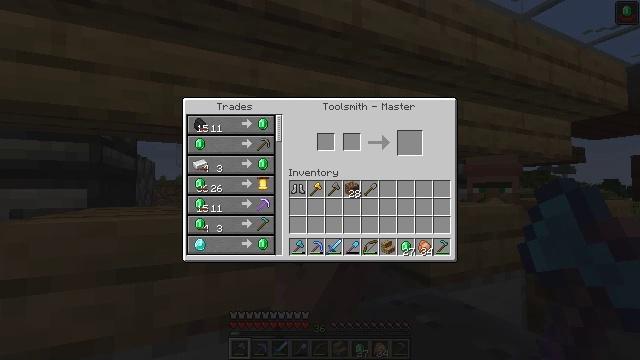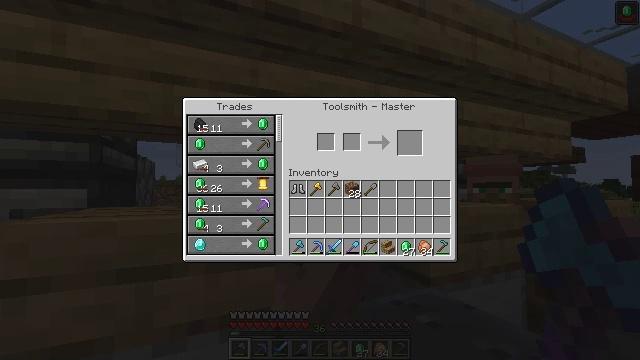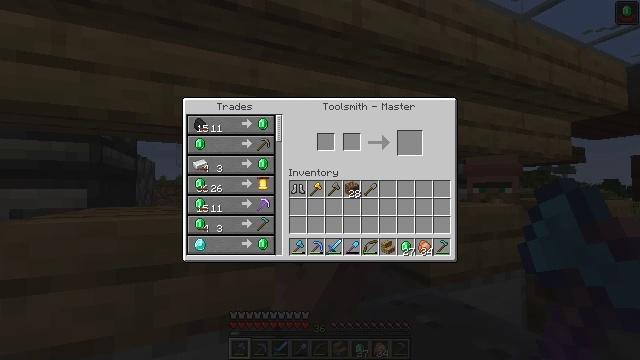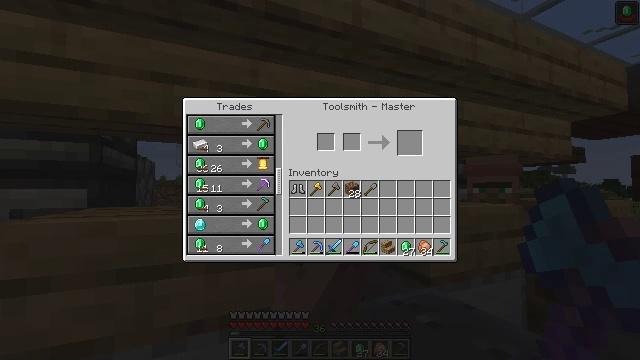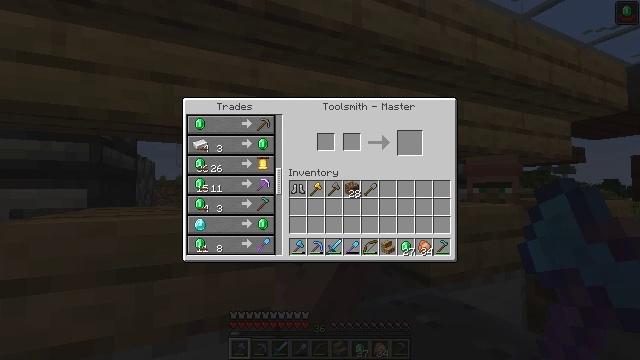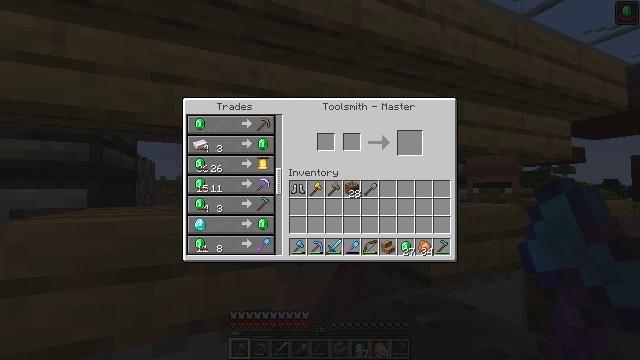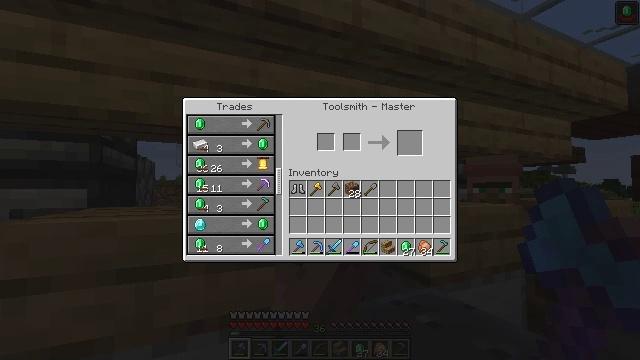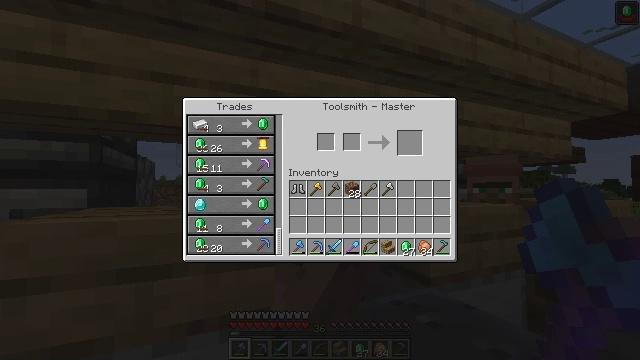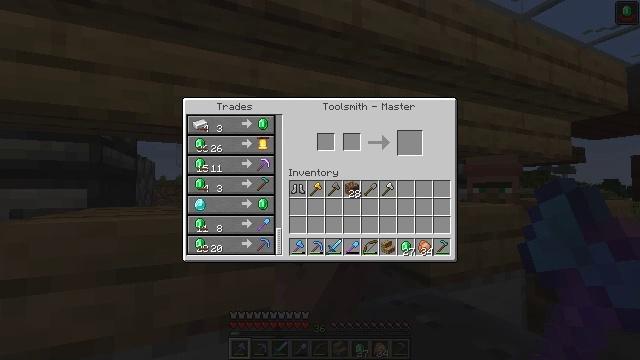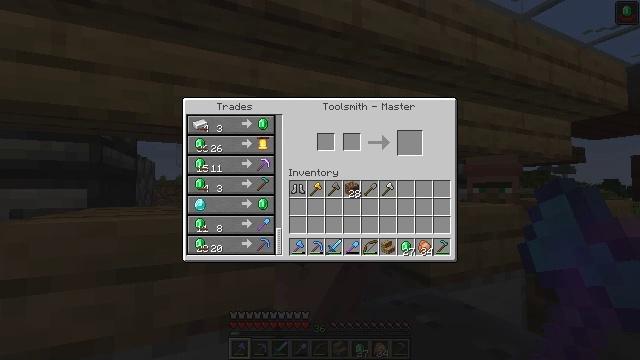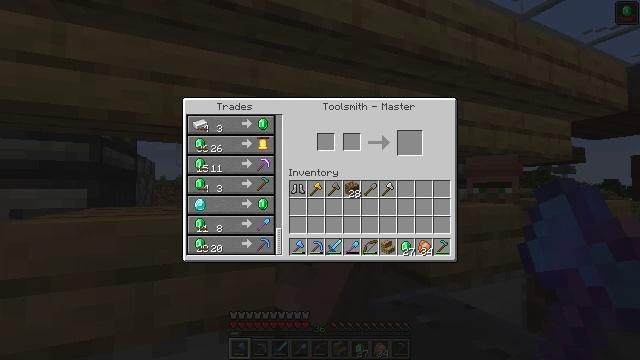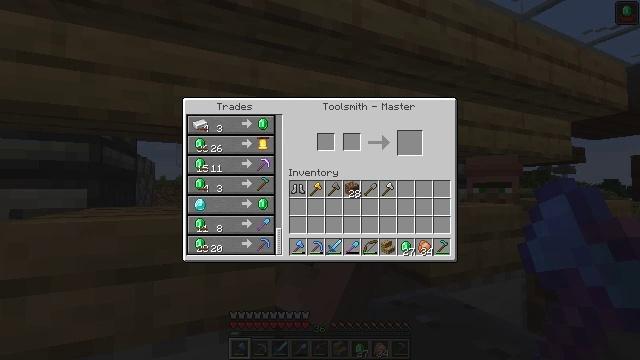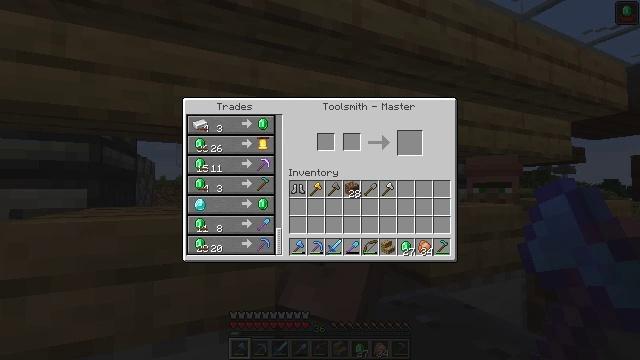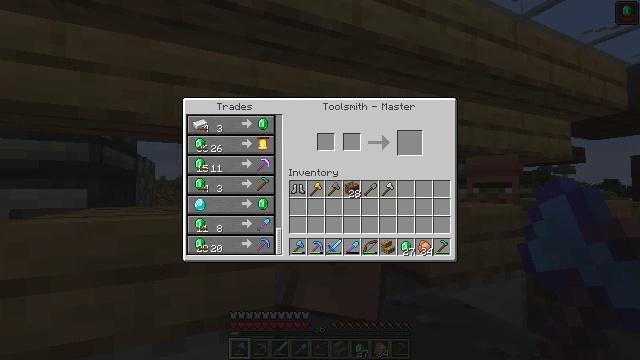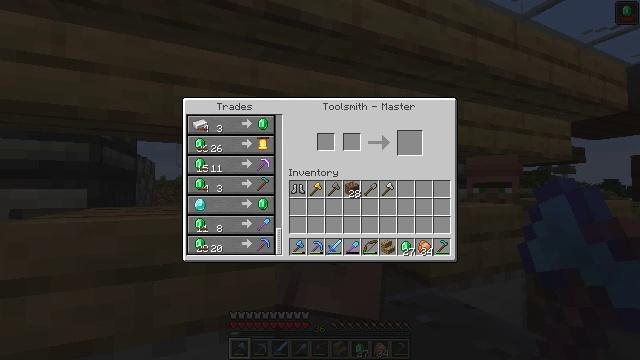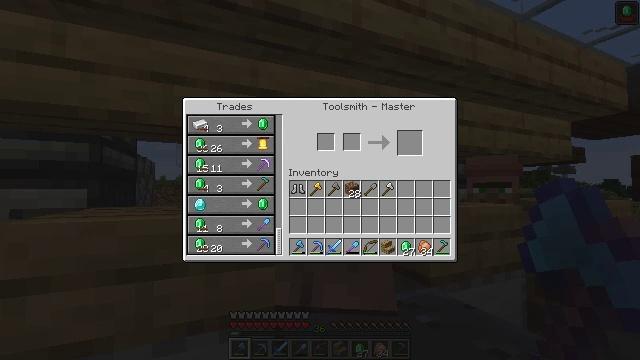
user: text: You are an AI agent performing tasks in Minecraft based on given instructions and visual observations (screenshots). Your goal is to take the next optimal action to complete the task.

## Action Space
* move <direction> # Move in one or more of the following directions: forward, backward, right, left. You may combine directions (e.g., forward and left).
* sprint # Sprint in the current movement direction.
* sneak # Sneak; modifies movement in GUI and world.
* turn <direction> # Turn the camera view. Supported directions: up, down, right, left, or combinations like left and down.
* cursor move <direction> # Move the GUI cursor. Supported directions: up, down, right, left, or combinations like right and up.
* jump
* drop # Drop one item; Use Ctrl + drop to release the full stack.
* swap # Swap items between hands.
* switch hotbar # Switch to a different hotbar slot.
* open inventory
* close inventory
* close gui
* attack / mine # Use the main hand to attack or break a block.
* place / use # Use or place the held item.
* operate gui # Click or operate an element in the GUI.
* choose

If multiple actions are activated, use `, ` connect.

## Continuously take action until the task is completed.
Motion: motion action
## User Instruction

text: Interact with the crafting table to make a diamond shovel.
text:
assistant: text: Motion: operate gui
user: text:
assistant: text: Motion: cursor move down, operate gui
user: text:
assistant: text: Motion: cursor move down, operate gui
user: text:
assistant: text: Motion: cursor move down, operate gui
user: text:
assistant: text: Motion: cursor move down, operate gui
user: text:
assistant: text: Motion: cursor move down, operate gui
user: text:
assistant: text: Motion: cursor move down, operate gui
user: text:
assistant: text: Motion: cursor move down, operate gui
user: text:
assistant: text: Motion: cursor move down, operate gui
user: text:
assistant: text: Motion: operate gui
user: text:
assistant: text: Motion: operate gui
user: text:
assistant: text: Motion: operate gui
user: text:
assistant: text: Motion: operate gui
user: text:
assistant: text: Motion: operate gui
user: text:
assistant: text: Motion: operate gui
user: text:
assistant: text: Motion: operate gui
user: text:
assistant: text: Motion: operate gui
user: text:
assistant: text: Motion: operate gui
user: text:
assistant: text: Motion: cursor move left and up
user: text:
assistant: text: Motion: cursor move left
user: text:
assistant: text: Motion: no_op
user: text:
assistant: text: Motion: no_op
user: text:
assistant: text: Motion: no_op
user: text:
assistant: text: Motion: no_op
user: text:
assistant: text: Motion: operate gui
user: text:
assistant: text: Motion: operate gui
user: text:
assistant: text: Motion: operate gui
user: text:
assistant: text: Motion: no_op
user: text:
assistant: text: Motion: no_op
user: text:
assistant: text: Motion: no_op